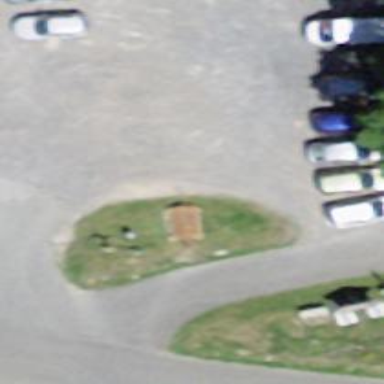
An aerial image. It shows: Picnic site with barbecue amenities available.